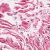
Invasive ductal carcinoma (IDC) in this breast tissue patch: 0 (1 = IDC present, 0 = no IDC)